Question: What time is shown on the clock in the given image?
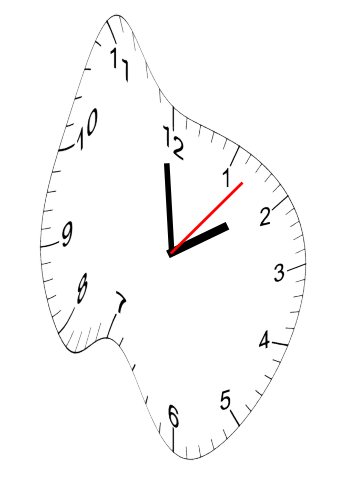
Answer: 01:59:07